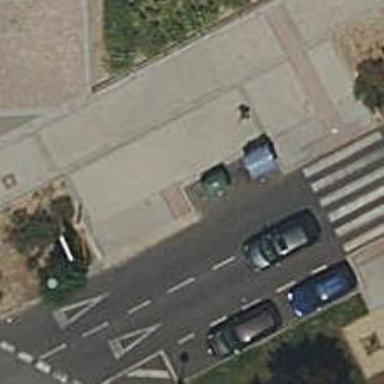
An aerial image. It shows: Bus stop with platform for public transport.